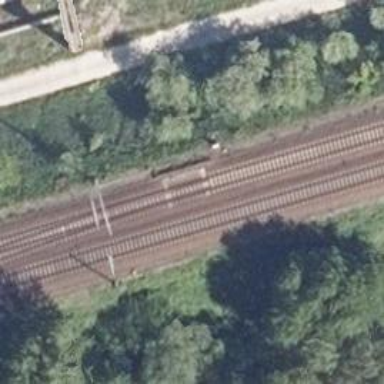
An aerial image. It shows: Railway switch with the turnout side on the left.